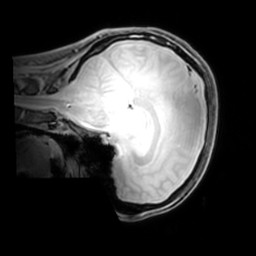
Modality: PDw
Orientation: sagittal
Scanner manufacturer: philips
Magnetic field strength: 7 T
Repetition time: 0.008 s
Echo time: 0.001974 s